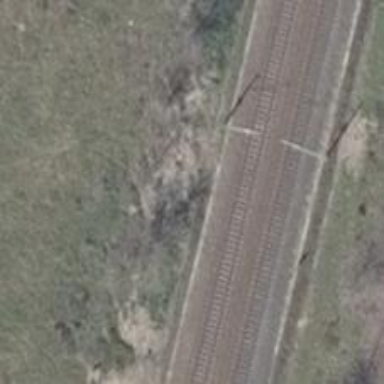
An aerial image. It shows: Milestone along the railway track with catenary mast.